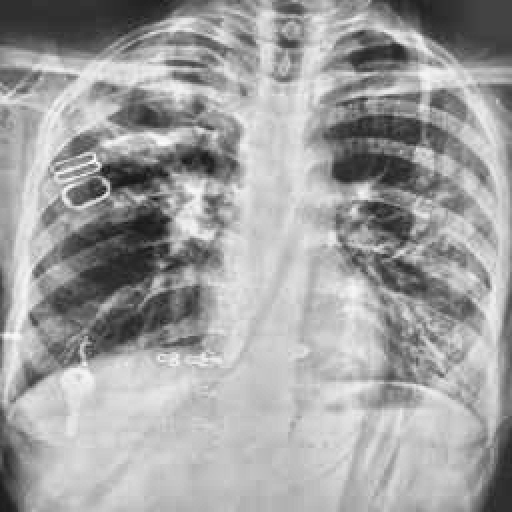
Finding: TUBERCULOSIS